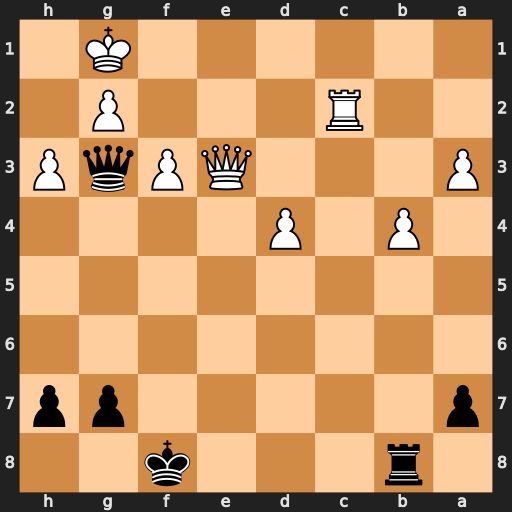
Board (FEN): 1r3k2/p5pp/8/8/1P1P4/P3QPqP/2R3P1/6K1
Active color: b
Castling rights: -
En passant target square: -
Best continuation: Re8 Qd2 Re1+ Qxe1 Qxe1+